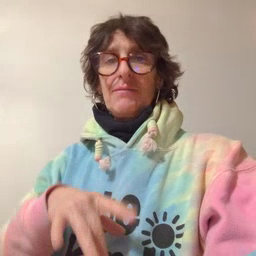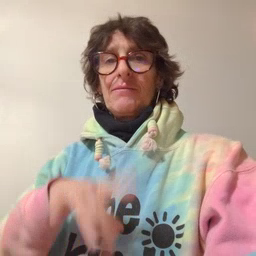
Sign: find